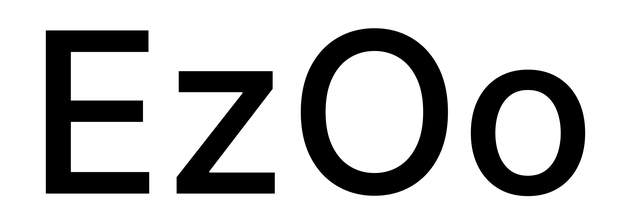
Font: Inter_Medium